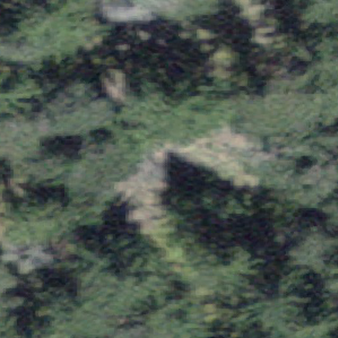
Label: other